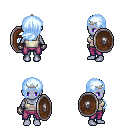
a pixel art fantasy rpg character, female body template, dark elf, purple skin, white pirate shirt, magenta pants, white cyan left-swept hairstyle, silver tiara, metal gloves, shield, four views (front, back, left, right), 2x2 character sprite sheet, small pixel art, hard edges, no anti-aliasing